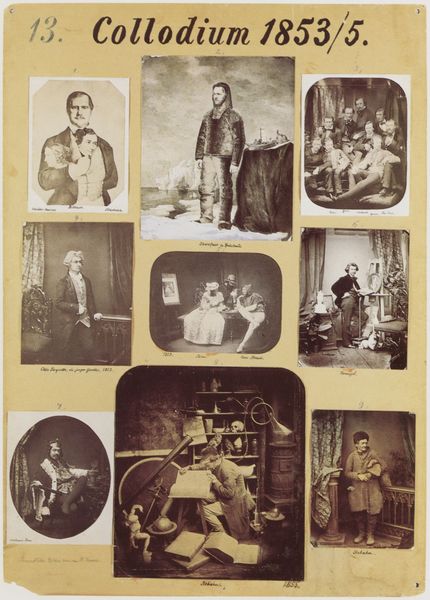
Titel: Lehrtafel Nr. 13 mit 9 Photographien, zum Kollodiumverfahren, Aufnahmen: Dresden
Künstler: Deutscher Photograph
Standort: Dresden
Institution: Technische Universität
Schlagwörter: gruppe, mann, weiß, gelb, komposition, menschen, braun, frau, grau, männer, schwarz, zimmer, alt, wand, rahmen, portrait, porträt, interieur, pose, familie, personen, blatt, person, ofen, oval, rund, stock, perücke, schrift, bilder, fotos, liebe, vergilbt, rand, sepia, figuren, könig, zahlen, ziffern, atelier, jahreszahl, collage, foto, maske, eckig, porträts, seite, schwarzweiß, plakat, herrscher, kunst, portraits, leben, sammlung, studierzimmer, szenen, dreizehn, neun, studio, beschriftet, gestellt, daguerrotypie, fotografien, photos, berufe, album, daguerre, familienfotos, photographien, fotoalbum, galeri, collodium, collodium 1853, eingeklebt, wekstatt, 13, cllodium, 1853, 1853/5, 13., sti, udieren, 1835/5., achzehnhuntert